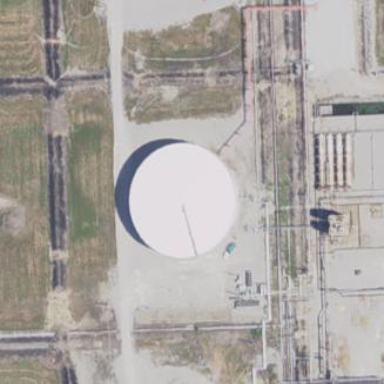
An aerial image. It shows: Storage tank that is man-made.